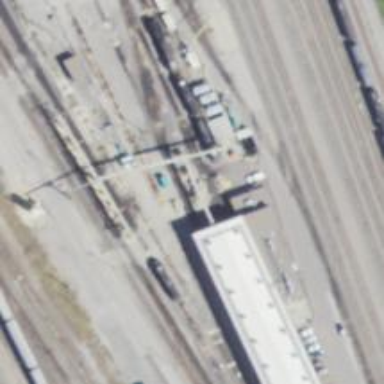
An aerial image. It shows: Railway siding for service.